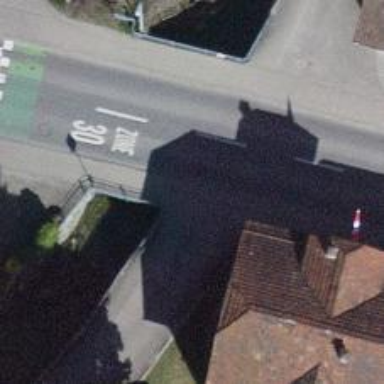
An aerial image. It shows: Sidewalk on bridge.